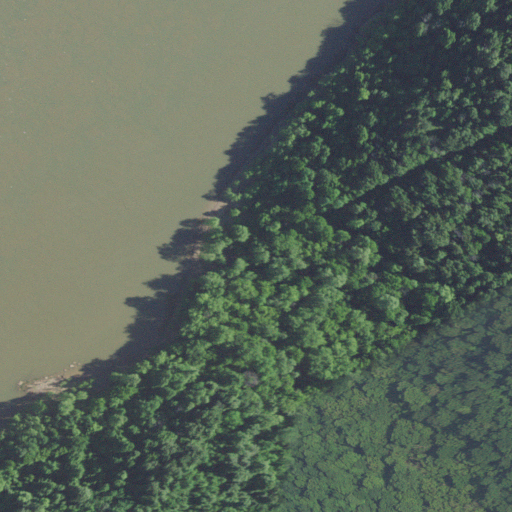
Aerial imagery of valley in Kentucky named Cedar Branch Hollow containing deciduous forest, open water, and herbaceous wetlands